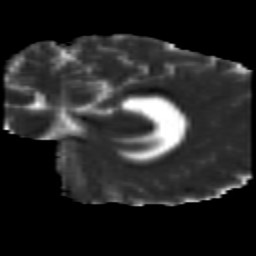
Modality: MD
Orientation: sagittal
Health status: healthy
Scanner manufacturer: siemens
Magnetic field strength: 3 T
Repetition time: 10 s
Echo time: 0.092 s